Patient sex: M
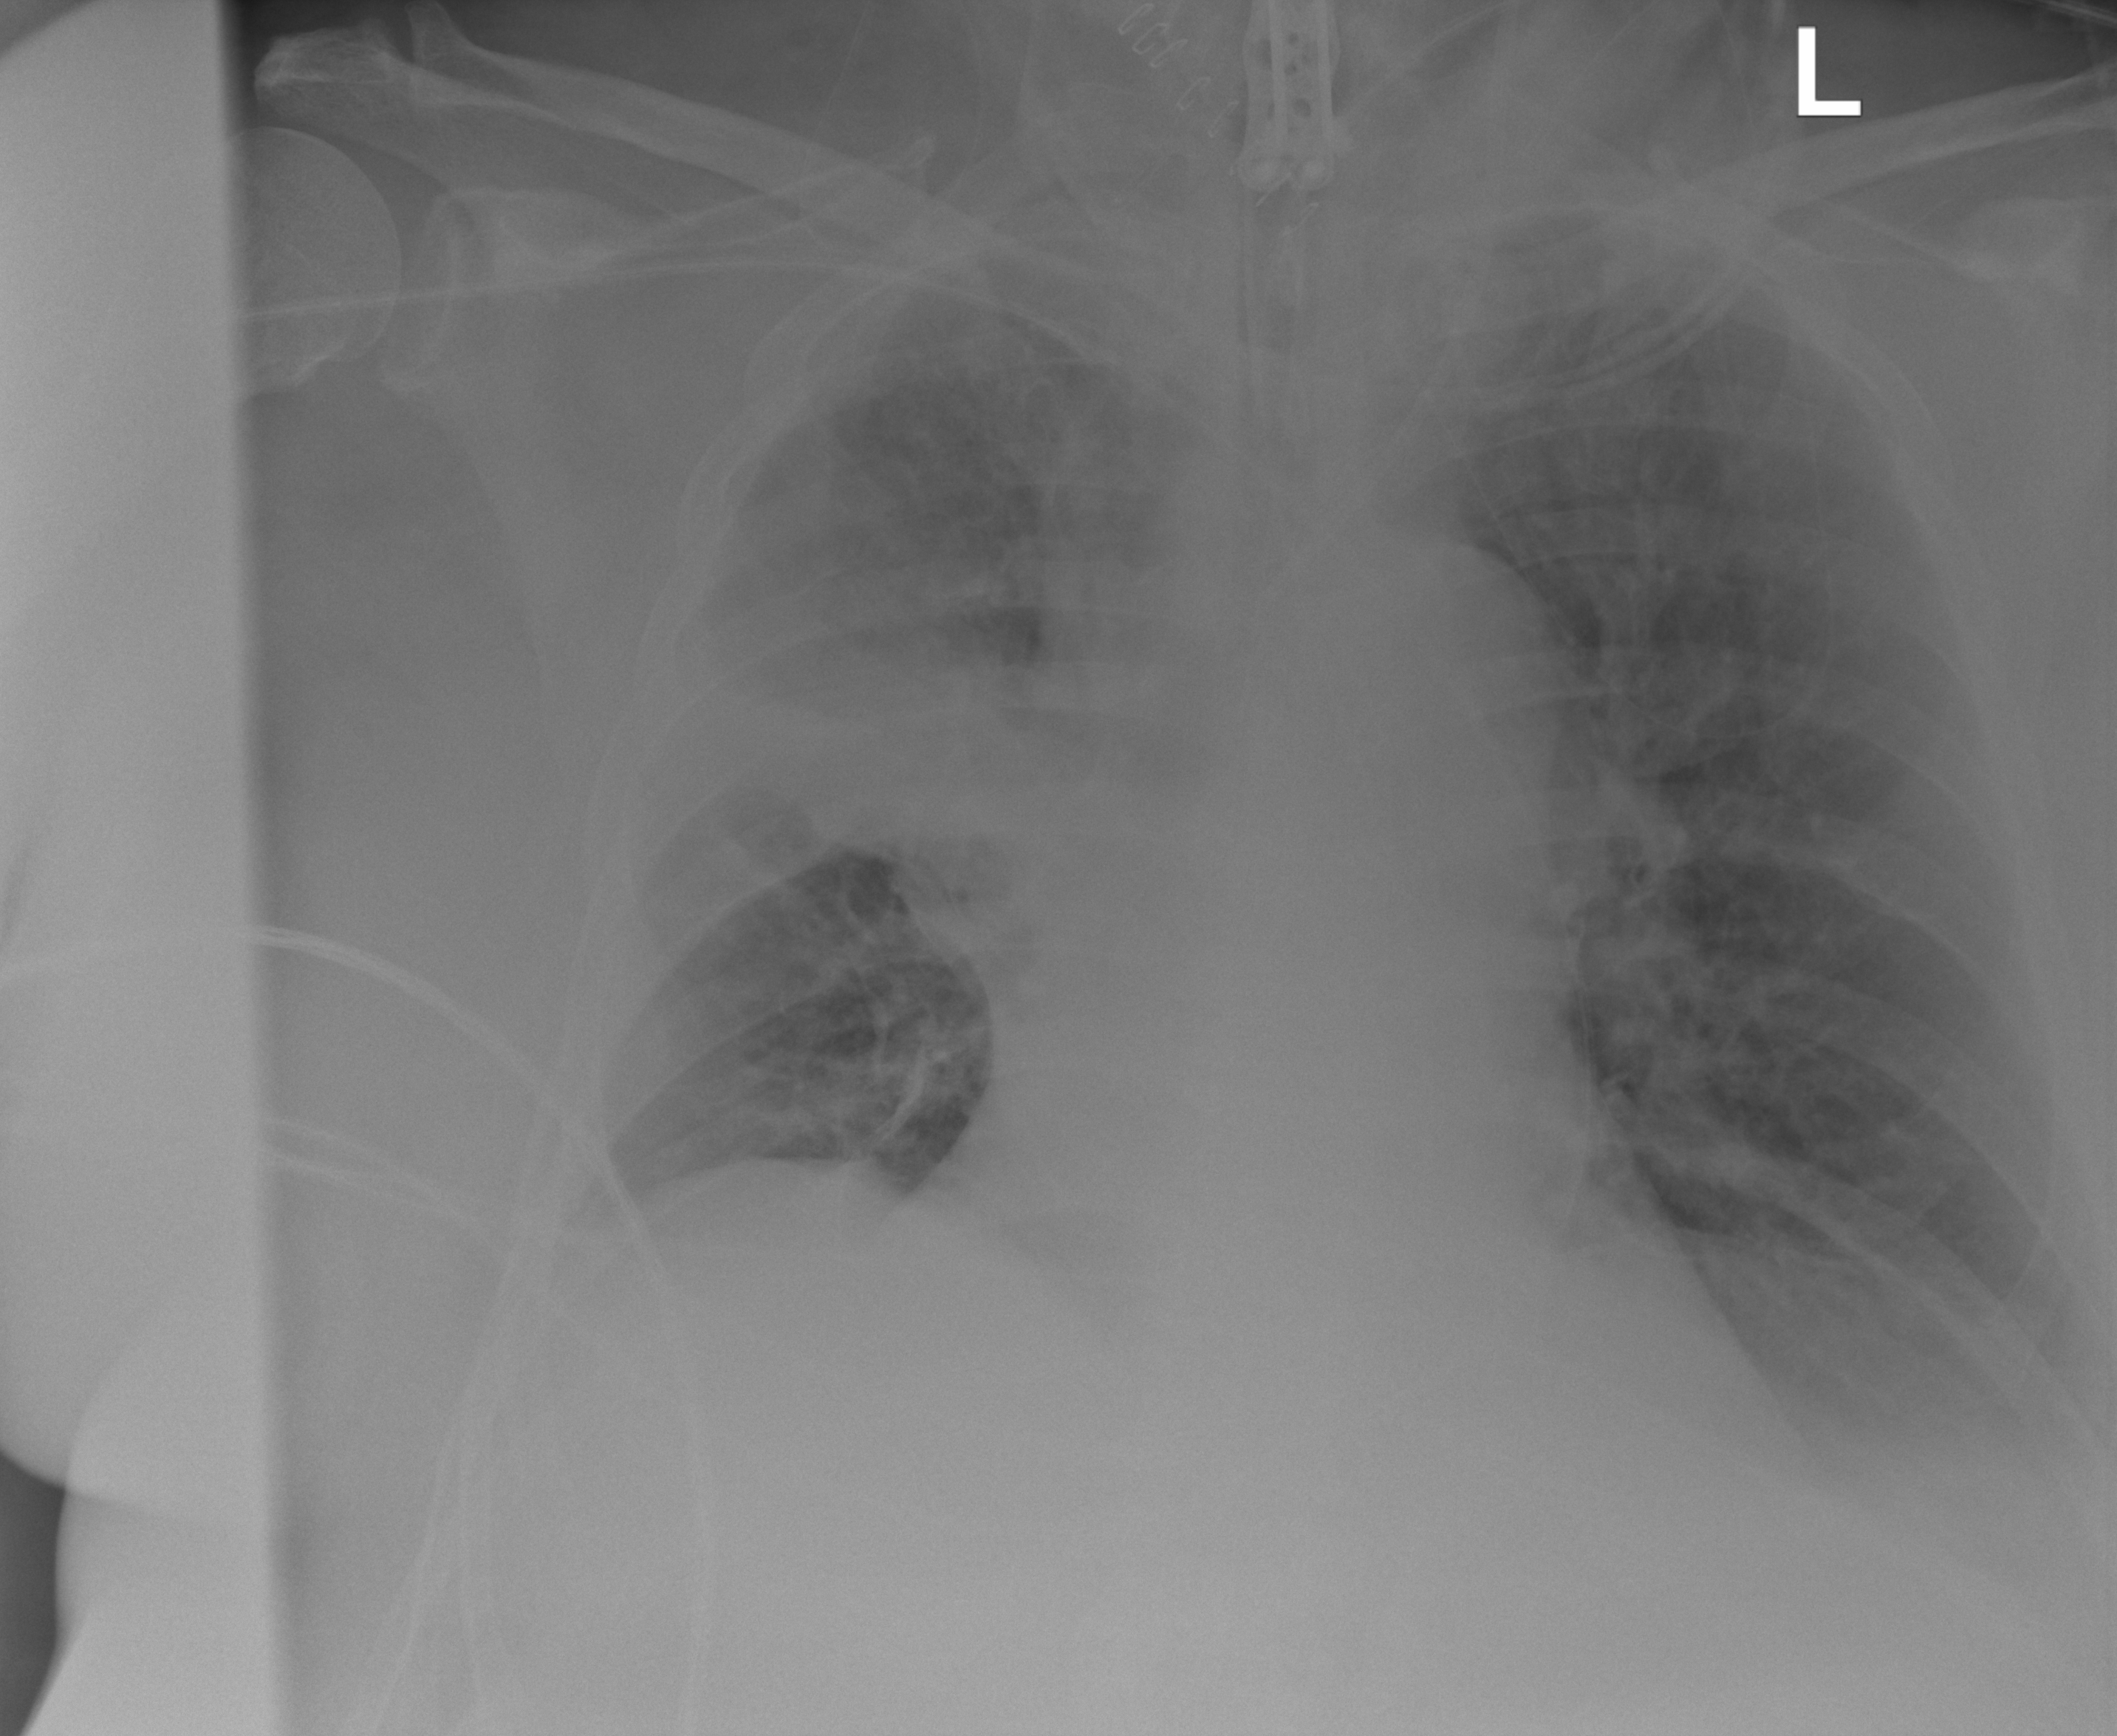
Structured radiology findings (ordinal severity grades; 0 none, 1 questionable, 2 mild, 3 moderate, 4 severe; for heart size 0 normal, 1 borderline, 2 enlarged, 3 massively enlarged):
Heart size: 1
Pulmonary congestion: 0
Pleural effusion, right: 2
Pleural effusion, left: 2
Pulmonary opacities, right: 0
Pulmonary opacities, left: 0
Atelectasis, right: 2
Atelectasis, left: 0